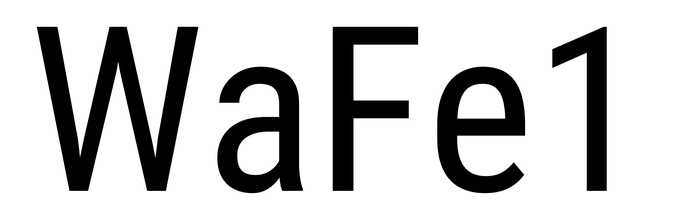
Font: Roboto_Condensed_Regular